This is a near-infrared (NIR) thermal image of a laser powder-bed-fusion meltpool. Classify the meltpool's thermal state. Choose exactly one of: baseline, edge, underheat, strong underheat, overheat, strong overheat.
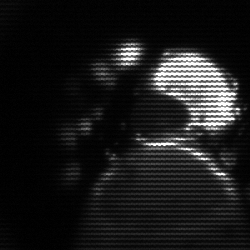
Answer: edge